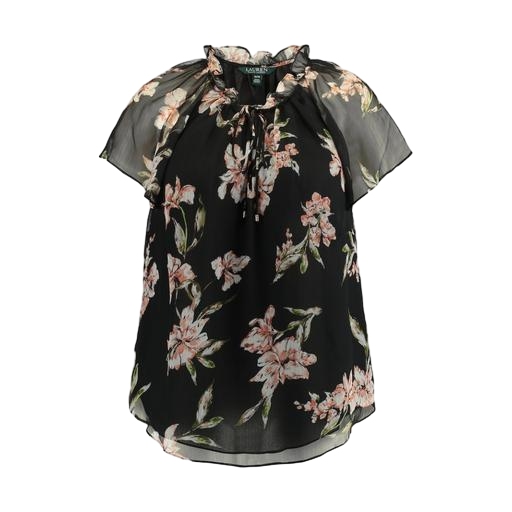
black pussy-bow floral-print blouse, multicolor floral-print t-shirt only macy, black petite printed mock-neck top only macy, white background